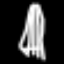
Label: The Eiffel Tower